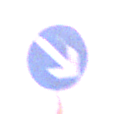
Verkehrszeichen: VorgeschriebeneVorbeifahrtRechts
Umgebung: Outdoor, Urban
Tageszeit: SunriseSunset
Wetter: PartlyCloudy
Licht: Natural
Jahreszeit: NotSpecified
Kontrast: MediumContrast